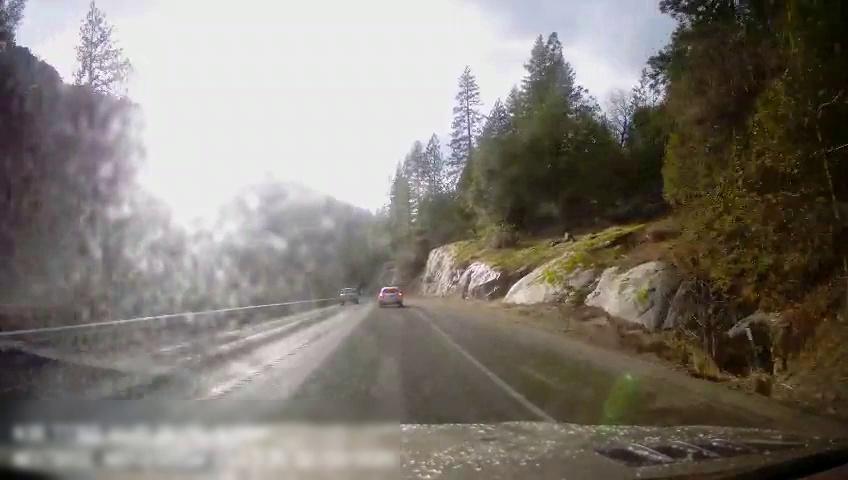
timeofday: Day
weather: Sunny
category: Drivable Space
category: Vehicles | SUV
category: Vehicles | Car
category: Lanes | Opposite Lane
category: Lanes | Current Lane
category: Lanes | Current Lane